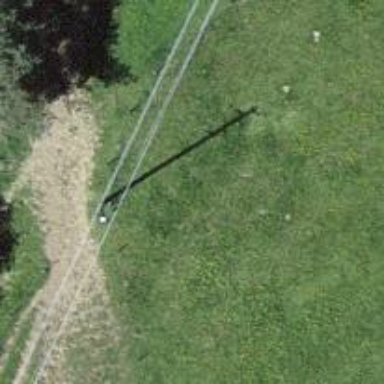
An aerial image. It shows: Power pole.